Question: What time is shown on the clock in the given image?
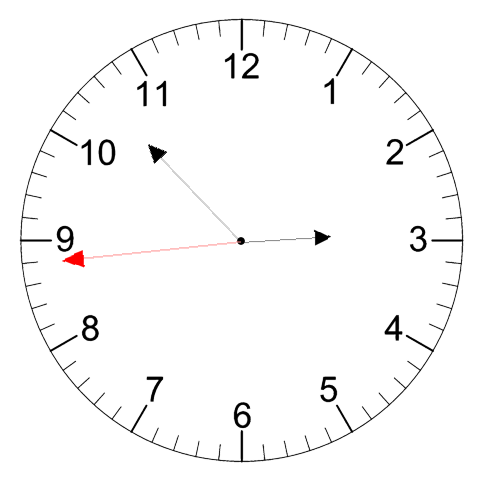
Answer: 02:52:44